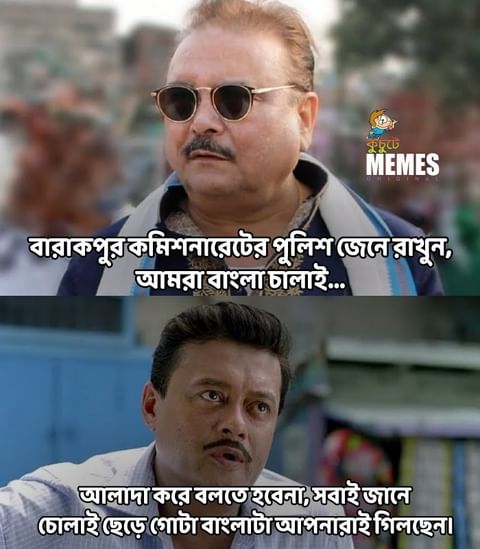
Text: বারাকপুর কমিশনারেটের পুলিশ জেনে রাখুন; আমরা বাংলা চালাই... আলাদা করে বলতে হবে না সবাই জানে চোলাই ছেরে গোটা বাংলাটা আপনরাই গিলেছেন।
Label: Hate
Hate category: Political
Targeted group: Organization